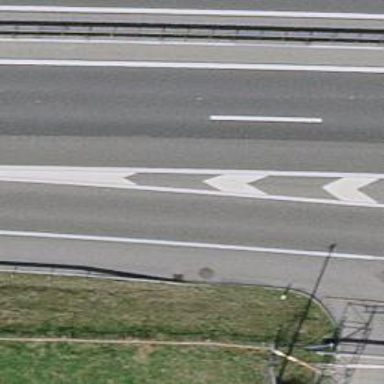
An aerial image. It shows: Motorway link.